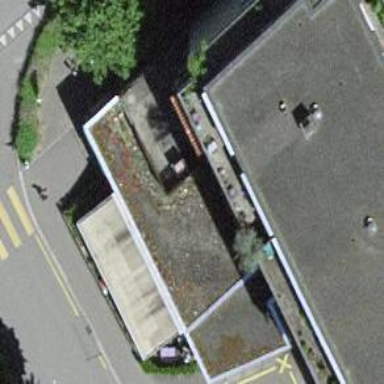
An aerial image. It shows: Restaurant.